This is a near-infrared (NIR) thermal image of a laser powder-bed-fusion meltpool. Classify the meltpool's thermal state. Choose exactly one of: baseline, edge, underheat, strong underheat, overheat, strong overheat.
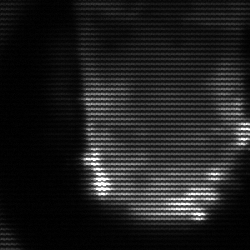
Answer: baseline